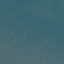
Land use / land cover class: SeaLake